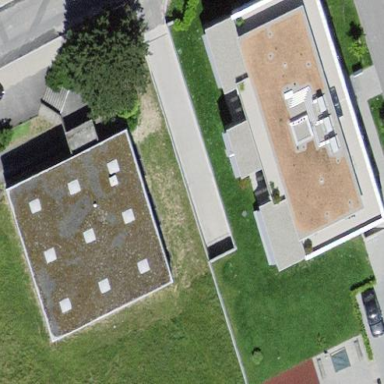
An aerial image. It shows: Industrial building.